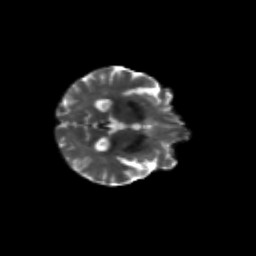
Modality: T2w
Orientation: axial
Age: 70
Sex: female
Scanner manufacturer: siemens
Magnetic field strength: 3 T
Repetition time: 4.71 s
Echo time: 0.0906 s